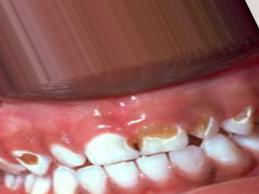
Condition: Caries